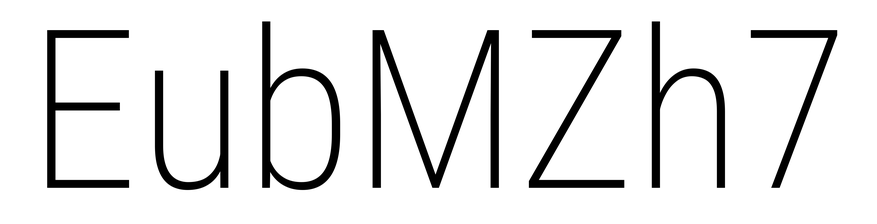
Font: Roboto_Condensed_ExtraLight